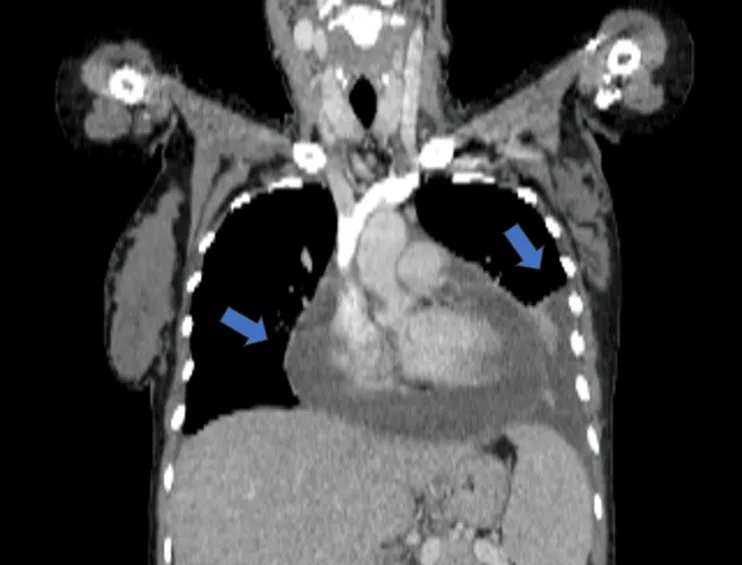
CT scan shows pericardial effusion and left pleural effusion. . Blue arrows show pericardial effusion with left pleural effusion.
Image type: radiology (ct)